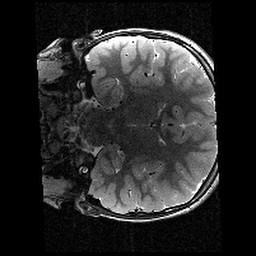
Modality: T2w
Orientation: coronal
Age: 9
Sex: female
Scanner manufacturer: siemens
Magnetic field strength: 3 T
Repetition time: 9.23 s
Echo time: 0.067 s